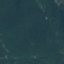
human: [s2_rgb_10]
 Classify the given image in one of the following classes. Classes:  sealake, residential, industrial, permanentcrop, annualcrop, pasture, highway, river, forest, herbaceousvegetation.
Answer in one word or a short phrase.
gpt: Forest